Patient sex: M
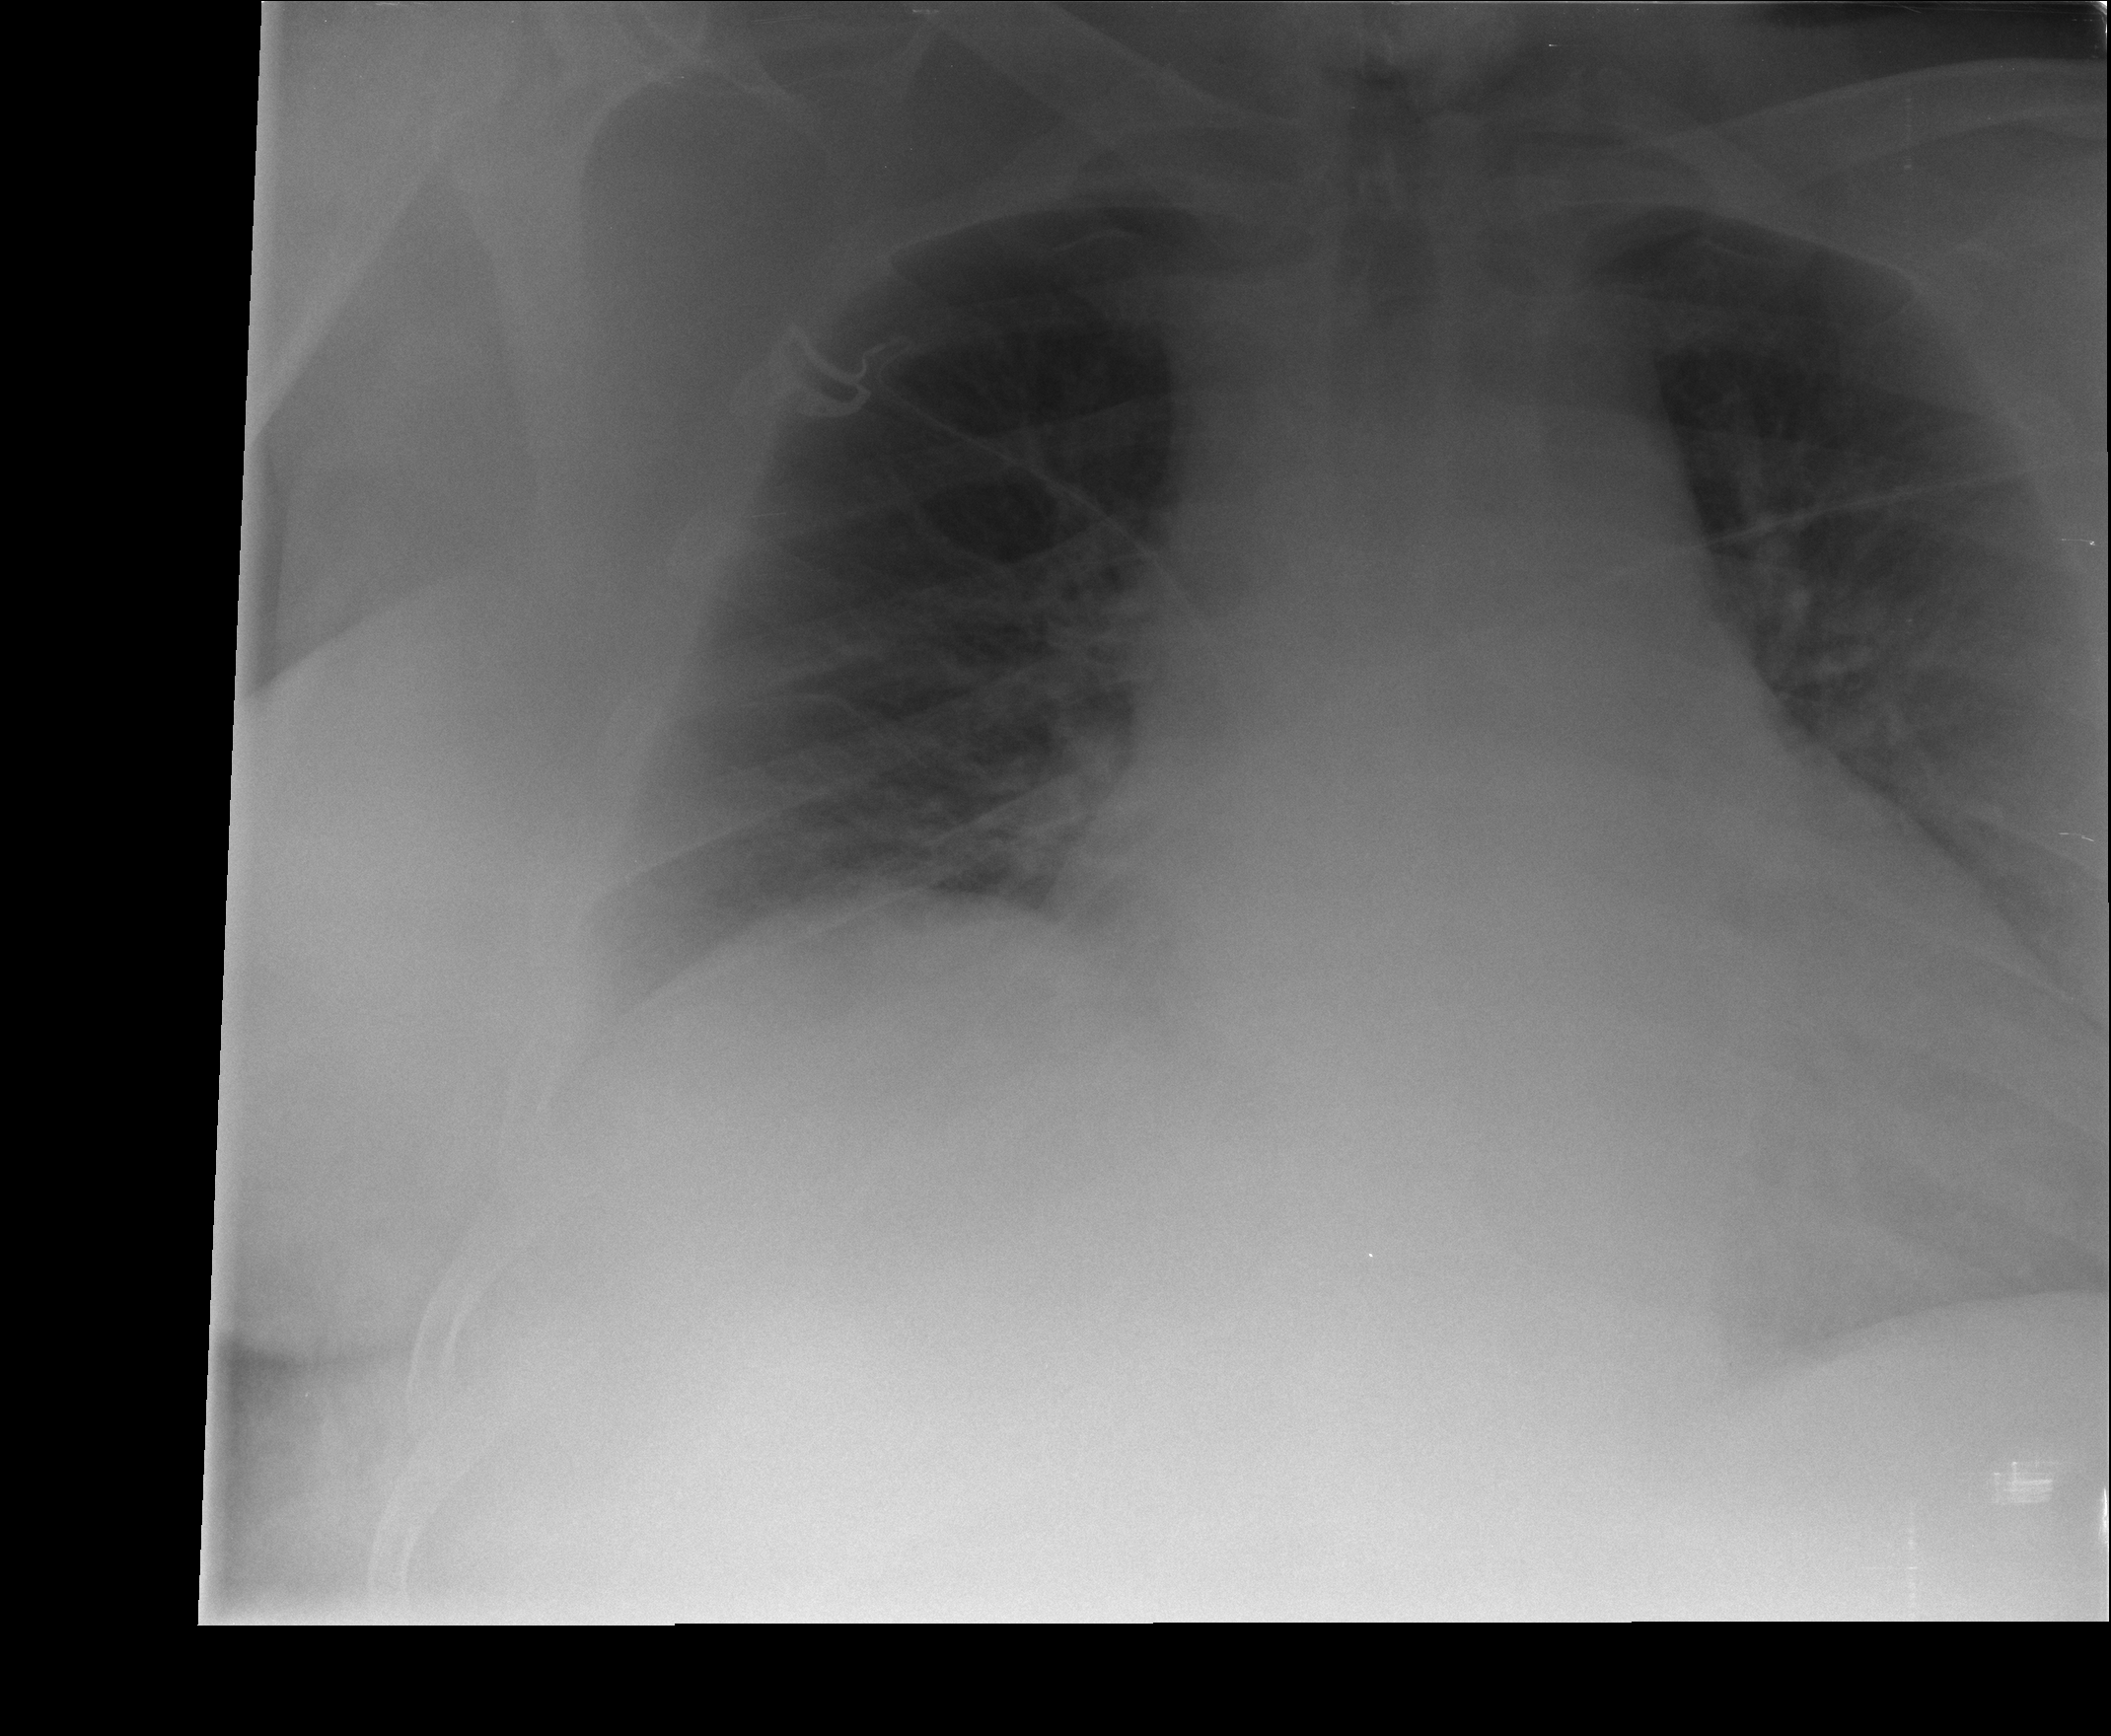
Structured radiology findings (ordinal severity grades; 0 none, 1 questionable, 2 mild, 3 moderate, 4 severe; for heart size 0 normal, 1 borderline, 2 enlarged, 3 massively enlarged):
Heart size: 2
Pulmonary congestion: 2
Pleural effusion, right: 2
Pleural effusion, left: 0
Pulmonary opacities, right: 1
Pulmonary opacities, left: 2
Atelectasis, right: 2
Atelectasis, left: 0